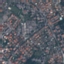
Label: Residential